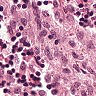
Metastatic tissue present: no